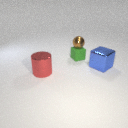
large red metal cylinder in front of large blue metal cube